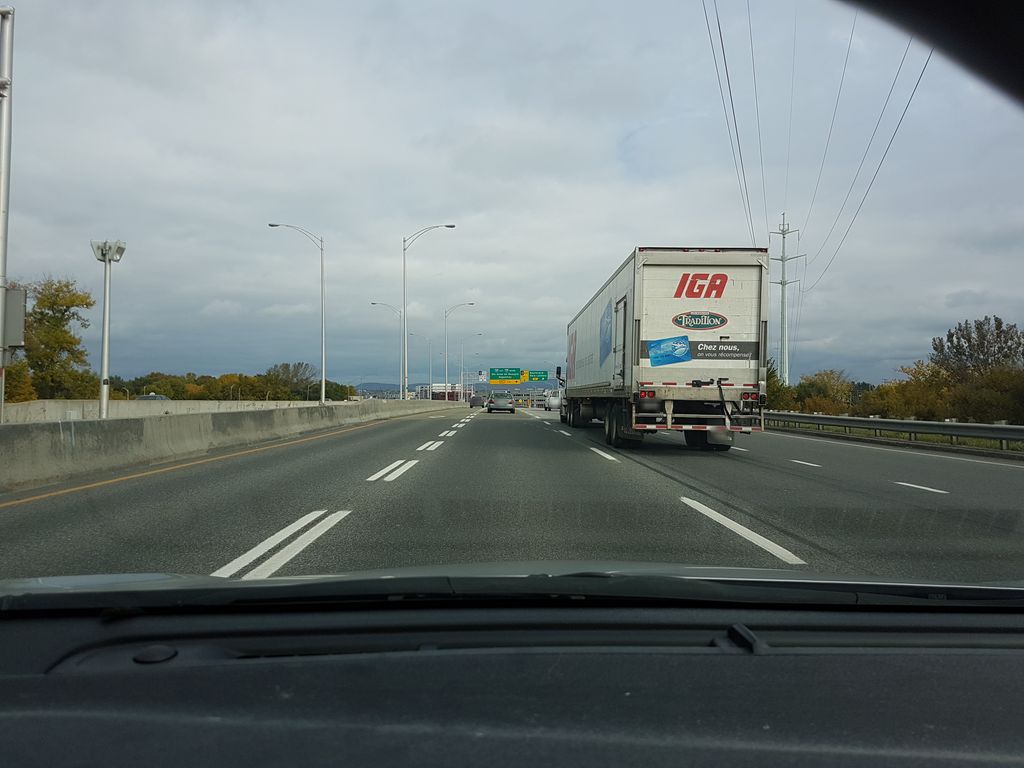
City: quebec_city